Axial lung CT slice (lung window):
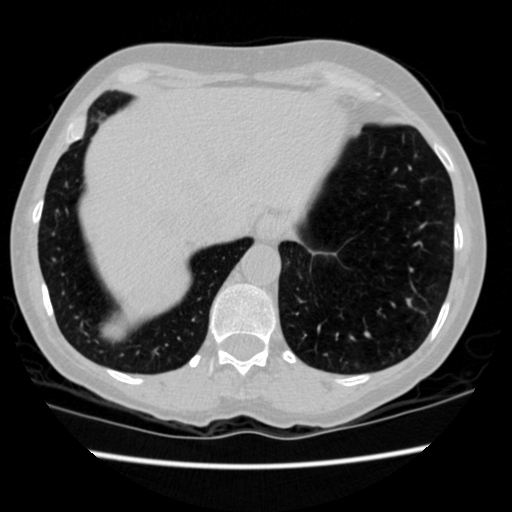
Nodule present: no